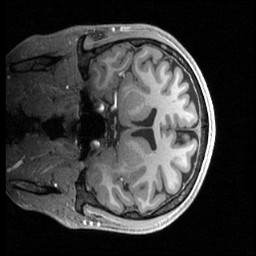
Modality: T1w
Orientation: coronal
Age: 20
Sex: male
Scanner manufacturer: siemens
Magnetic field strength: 3 T
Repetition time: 2.4 s
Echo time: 0.00224 s